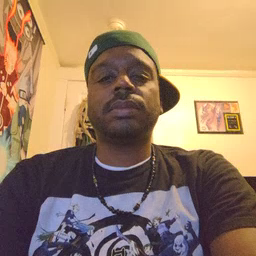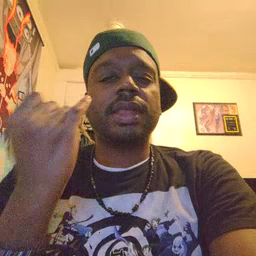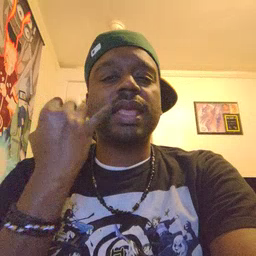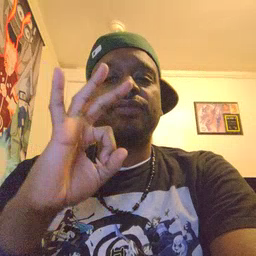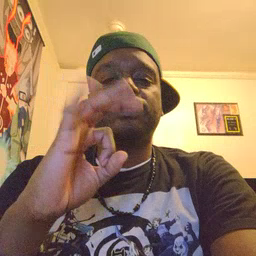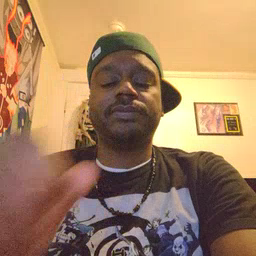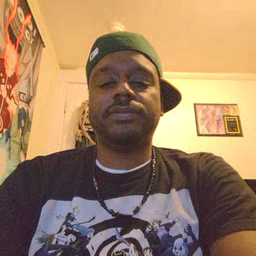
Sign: if